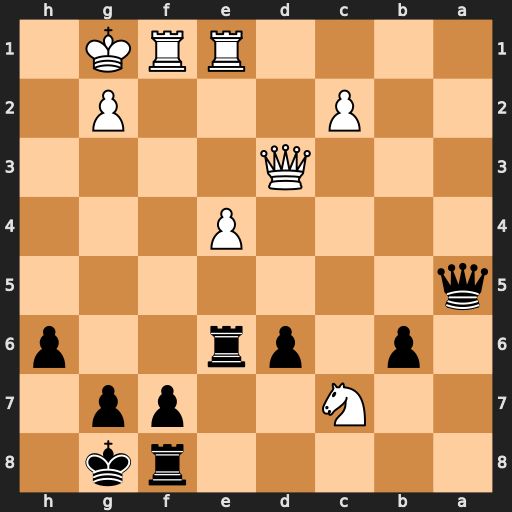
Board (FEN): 5rk1/2N2pp1/1p1pr2p/q7/4P3/3Q4/2P3P1/4RRK1
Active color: b
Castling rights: -
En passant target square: -
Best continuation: Qc5+ Rf2 Qxc7